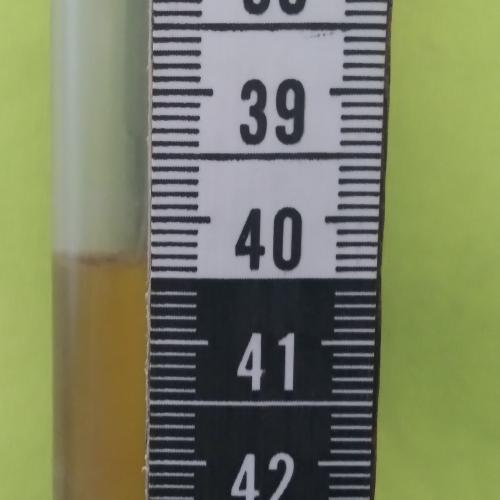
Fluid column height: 40.3 cm